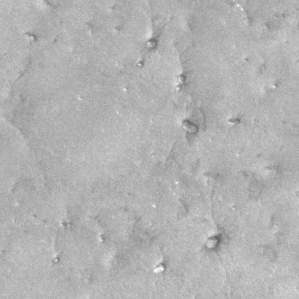
Label: frost